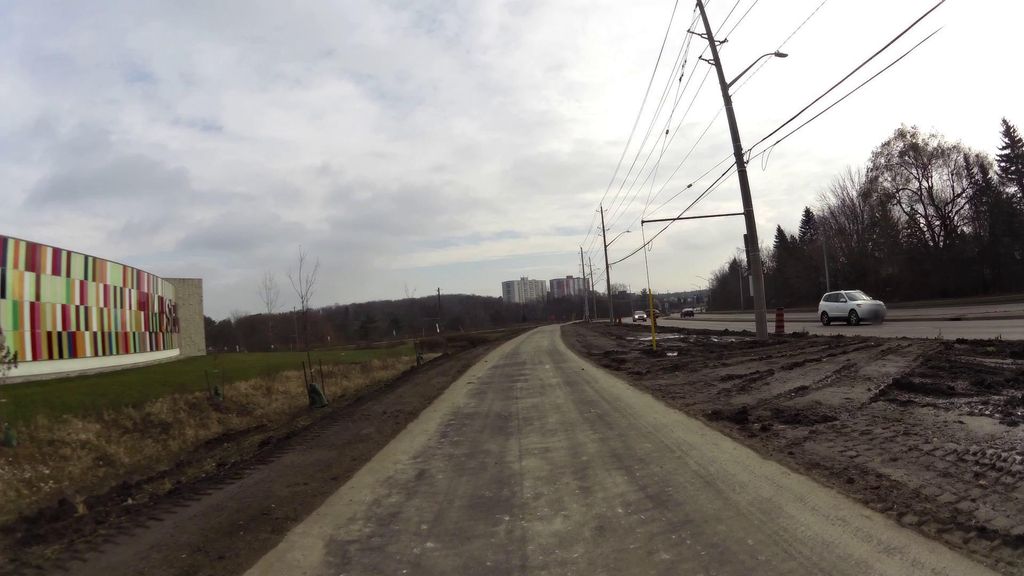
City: kitchener-waterloo